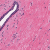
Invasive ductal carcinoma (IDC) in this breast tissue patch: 0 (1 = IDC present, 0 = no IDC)